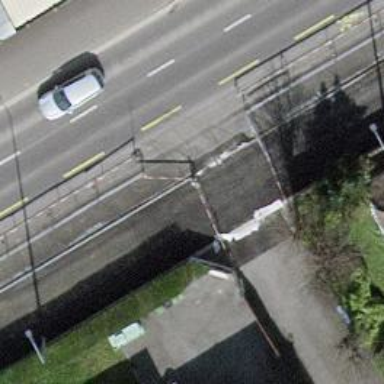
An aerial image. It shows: Asphalt sidewalk alongside asphalt cycleway.